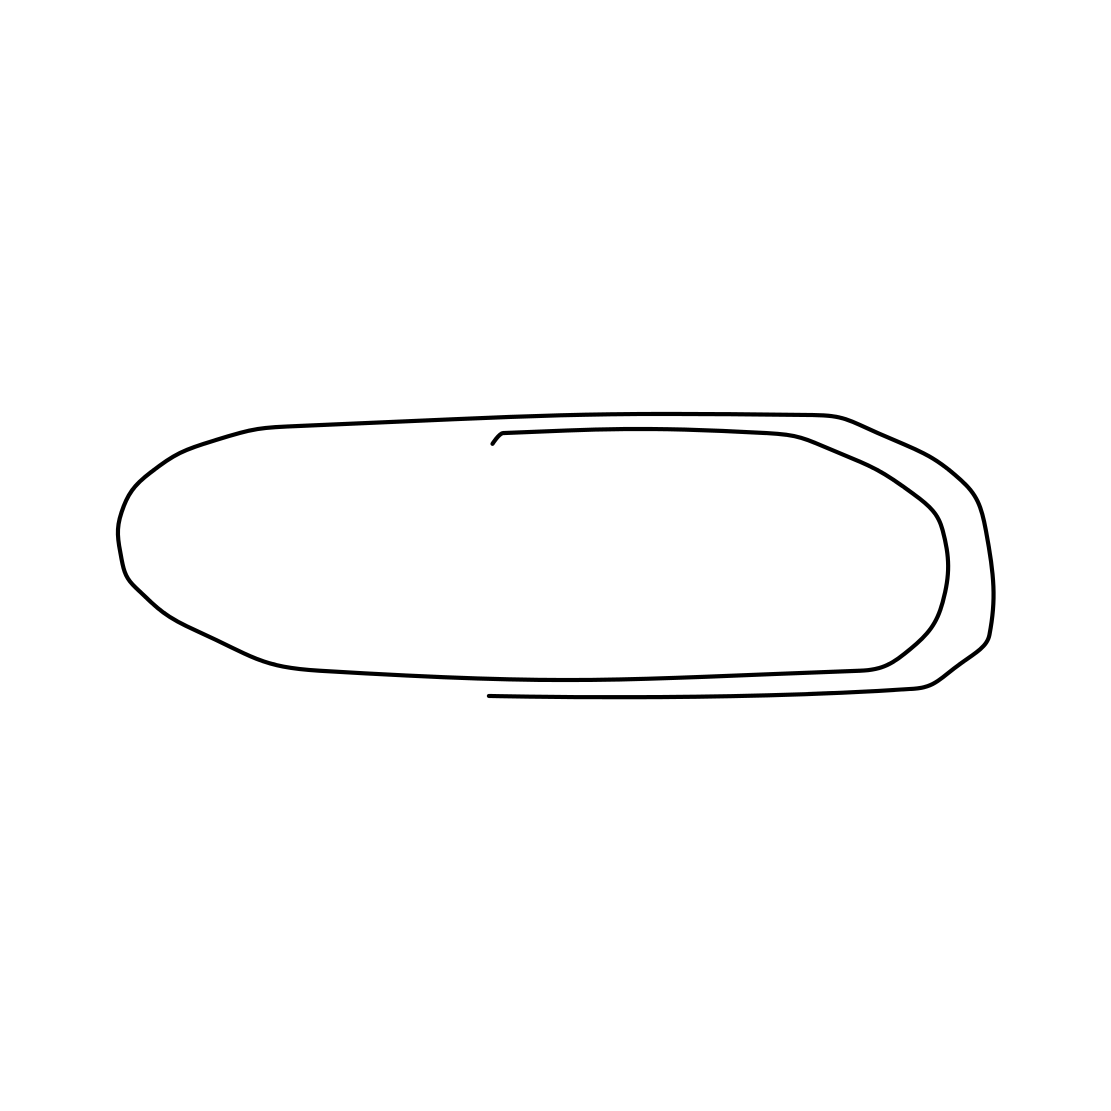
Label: paper clip